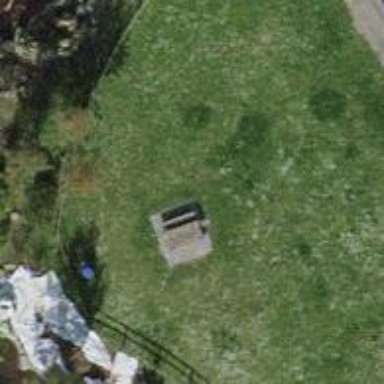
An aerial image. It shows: Picnic table located in leisure land area.